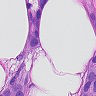
Metastatic tissue present: yes